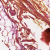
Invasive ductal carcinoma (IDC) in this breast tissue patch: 0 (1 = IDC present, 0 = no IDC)